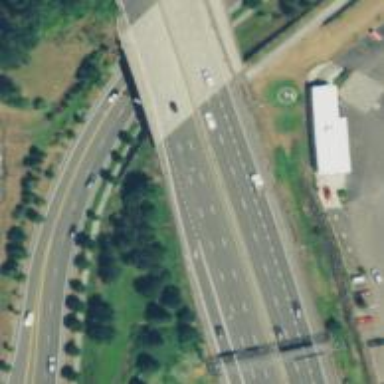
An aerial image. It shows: This image shows trunk highway that functions as expressway.